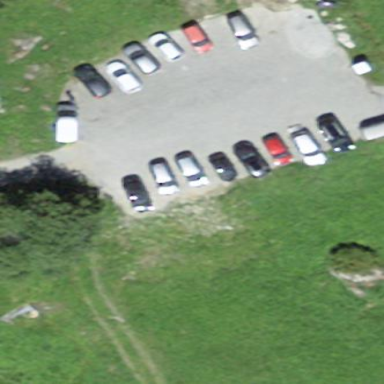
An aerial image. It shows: Parking area with surface.